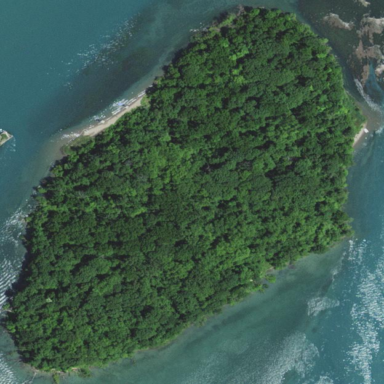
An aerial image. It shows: Islet.